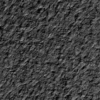
Label: not_dusty